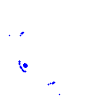
Particle: pion